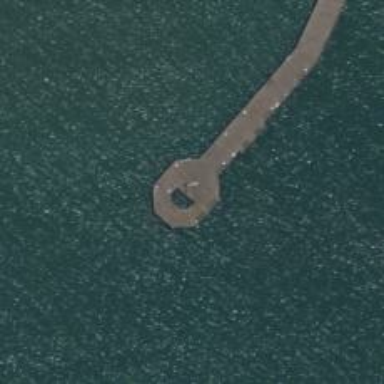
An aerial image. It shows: Footway bridge with pier structure.